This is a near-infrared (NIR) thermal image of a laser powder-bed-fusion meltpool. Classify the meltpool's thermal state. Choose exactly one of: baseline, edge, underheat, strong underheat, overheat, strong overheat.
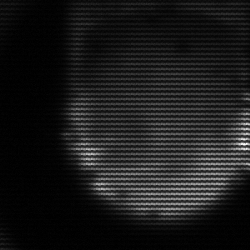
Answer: edge